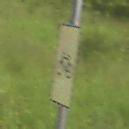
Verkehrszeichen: RadverkehrOhnePfeilsymbol
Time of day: Midday
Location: Outdoor (RoadRail)
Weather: PartlyCloudy
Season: NotSpecified
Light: Natural